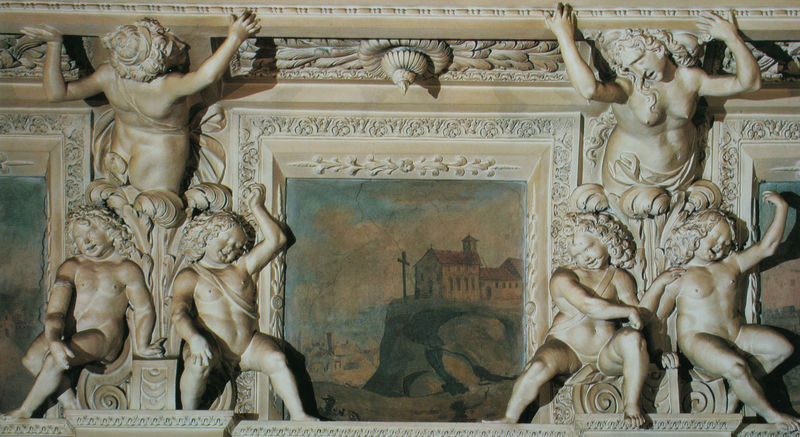
Titel: Sala delle Magnificenze, Detail der Deckengestaltung
Künstler: Gian Andrea Casella
Standort: Torino
Institution: Castello del Valentino
Schlagwörter: akt, berg, blau, blätter, felsen, gemälde, hand, himmel, körper, mann, meer, nackt, schatten, weiß, wolken, akte, frauen, gelb, grün, kirchturm, landschaft, menschen, mädchen, ocker, sitzen, stadt, blume, blumen, braun, brust, busen, frau, grau, hell, licht, marmor, orange, raum, rücken, schwarz, stützen, zimmer, blüte, blüten, haus, tuch, muster, ornament, wand, arme, barock, falten, federn, gesicht, halten, knoten, mensch, rahmen, stein, tragen, bild, hände, hügel, kirche, figur, haare, tücher, decke, gewänder, kind, blatt, pflanze, pflanzen, locken, anhöhe, kinder, turm, engel, engelchen, putte, skulptur, lächeln, relief, brüste, füße, hintern, rahmung, haltung, röcke, jungen, abhang, schwer, fels, dorf, farbe, formen, steil, rand, figuren, weiblich, detail, floral, ornamente, verzierung, wandgemälde, mimik, stuck, farn, bauch, plastik, junge, bauchnabel, foto, fotografie, lachen, leiber, nacktheit, stütze, glockenturm, kloster, kreuz, erdfarben, abgrund, popo, jungfrau, gestik, altar, photo, vorderseite, fries, sims, atlant, gesims, skulpturen, statuen, voluten, gesichtsausdruck, heben, abstützen, siena, vorderansicht, fröhlich, konsole, muschel, fresko, schnecke, putten, ornamentik, wandbild, allegorien, träger, verspielt, putti, karyatiden, freskos, bauplastik, akanthus, arkantus, menschne, raun, lachend, deckenfresko, platik, enel, halbrelief, atlanten, kariatyden, haben, putto4, verstaubt, wandfries, trägerfiguren, po, arkantud, atalanten, geifen